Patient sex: M
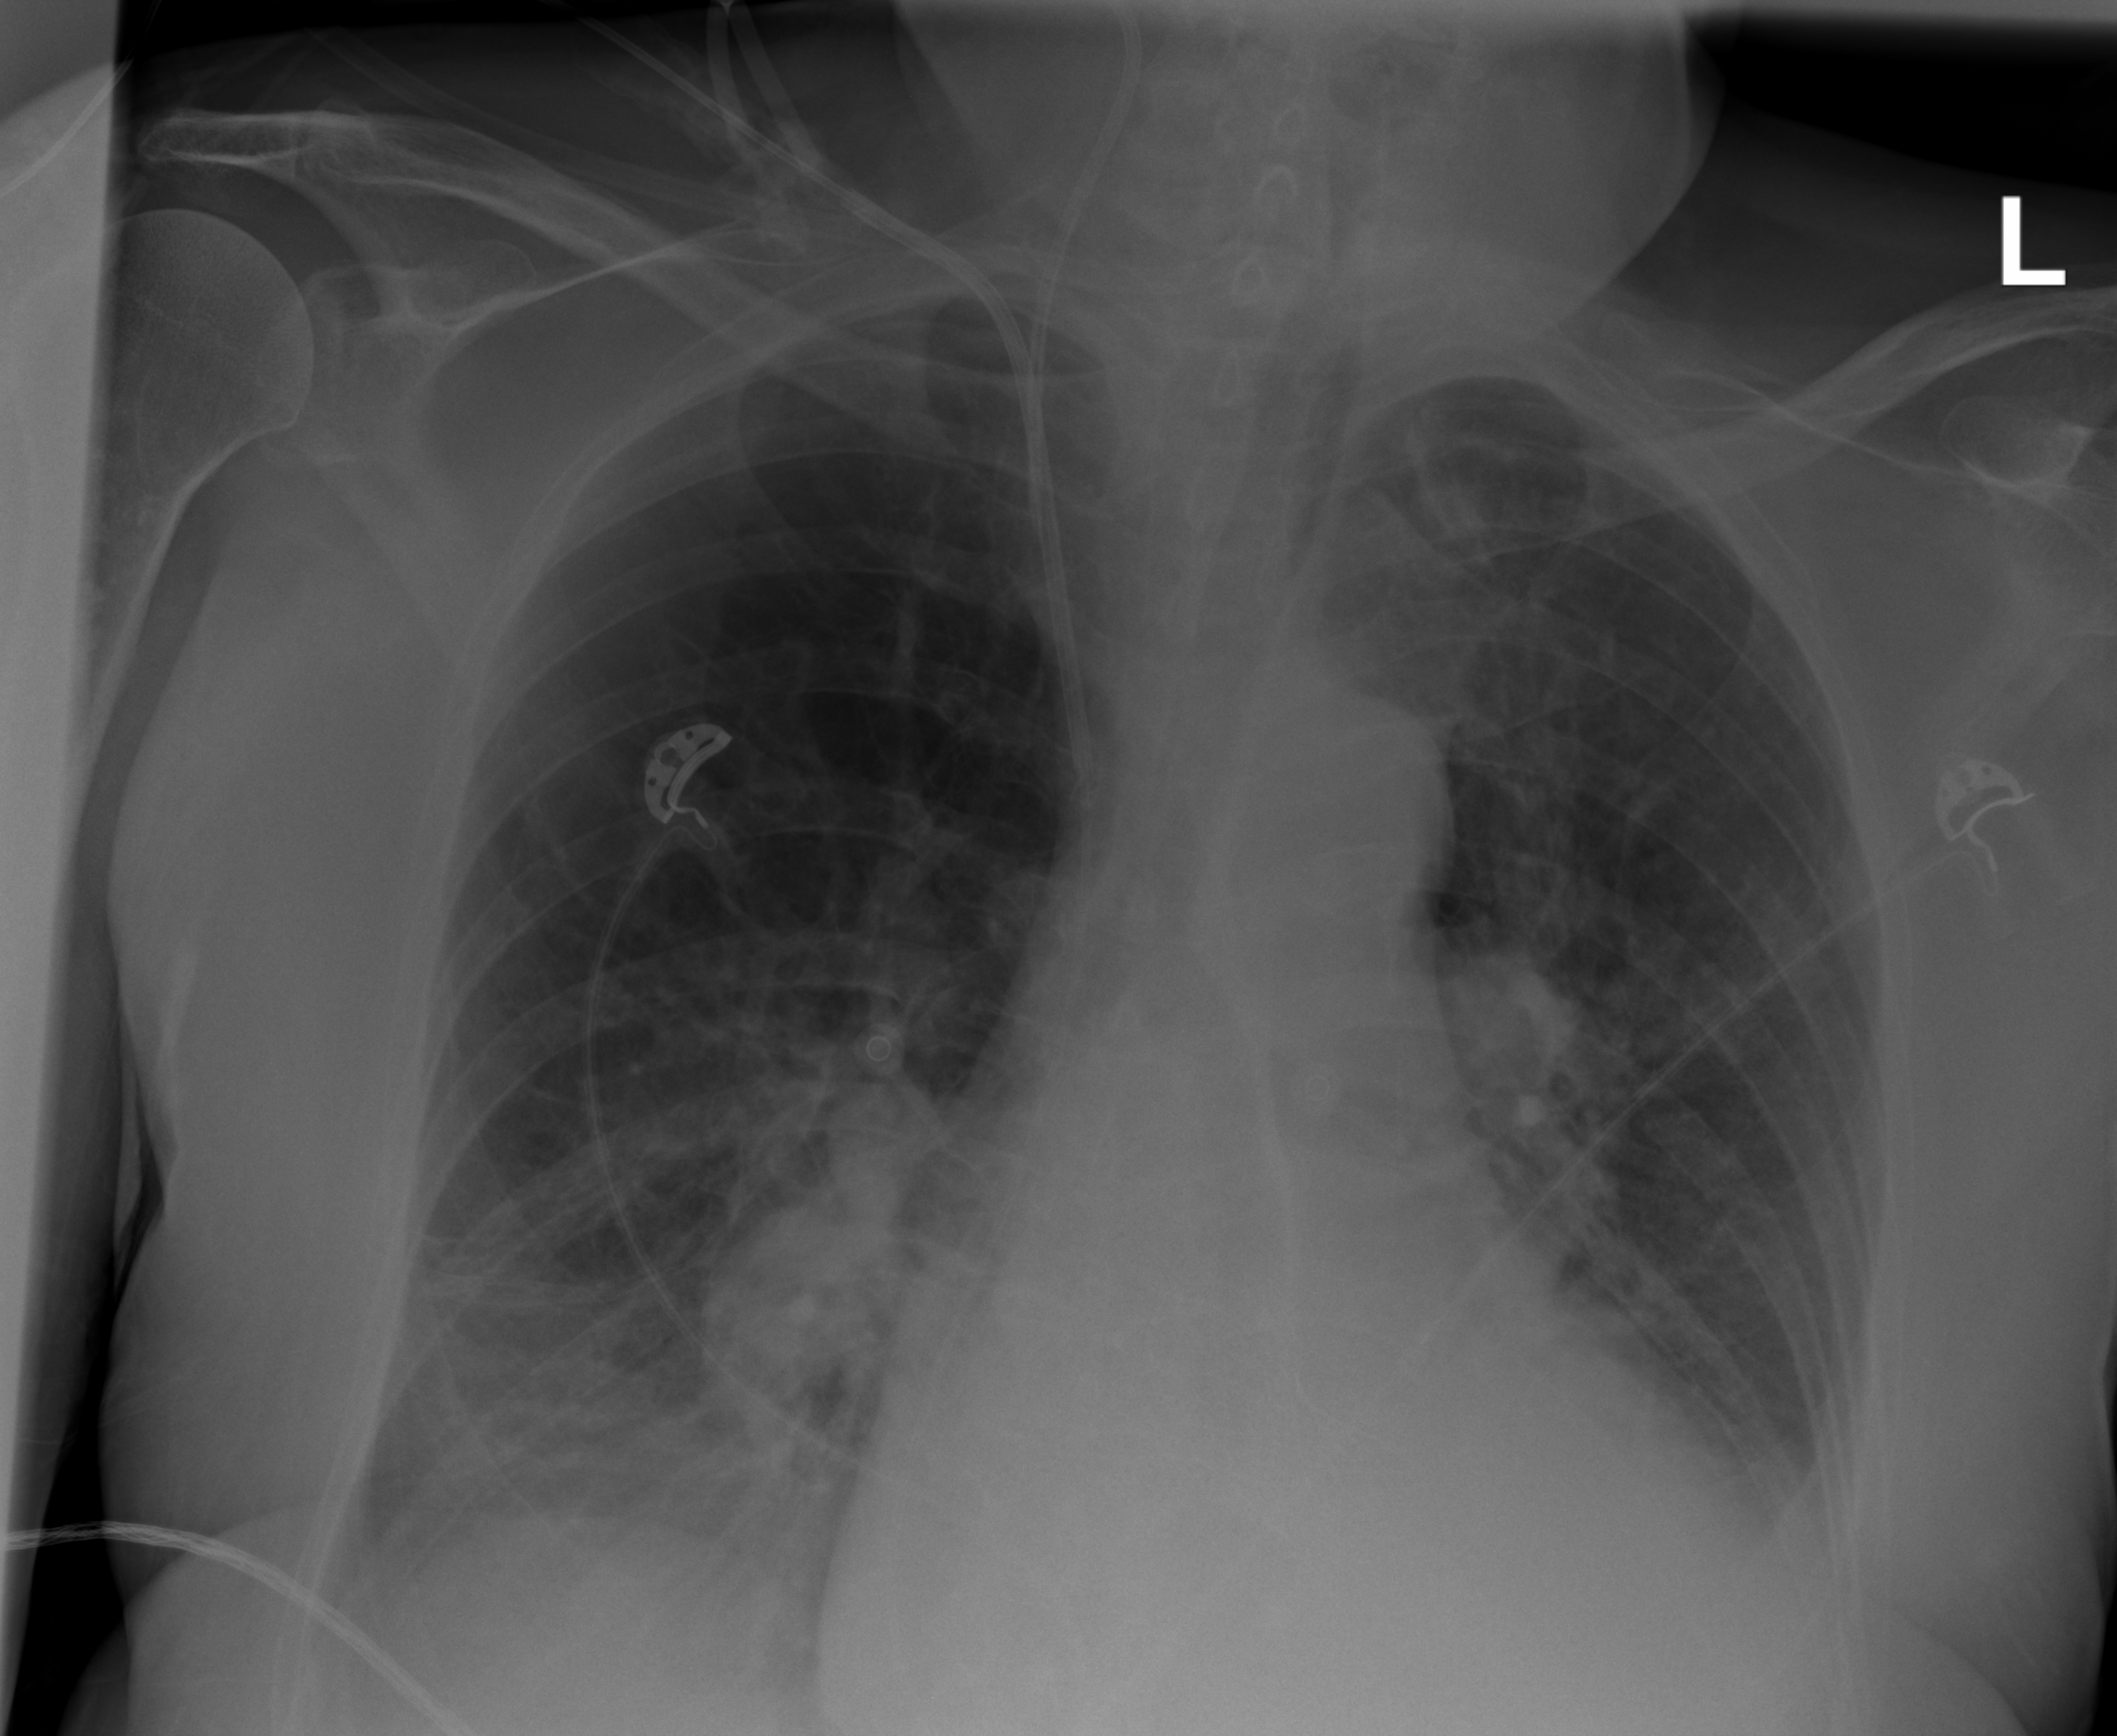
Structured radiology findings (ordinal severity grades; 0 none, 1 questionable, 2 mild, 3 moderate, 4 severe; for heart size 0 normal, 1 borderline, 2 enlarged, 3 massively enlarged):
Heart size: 2
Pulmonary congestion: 2
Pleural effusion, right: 0
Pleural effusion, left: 0
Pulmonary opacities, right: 2
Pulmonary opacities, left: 0
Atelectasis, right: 2
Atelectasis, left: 2